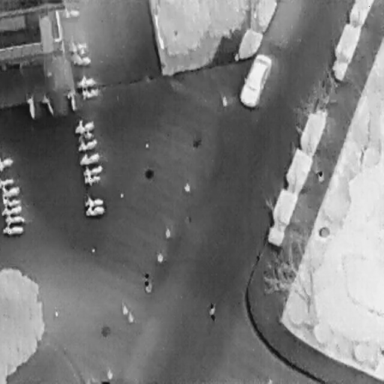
There are three People in the infrared image.